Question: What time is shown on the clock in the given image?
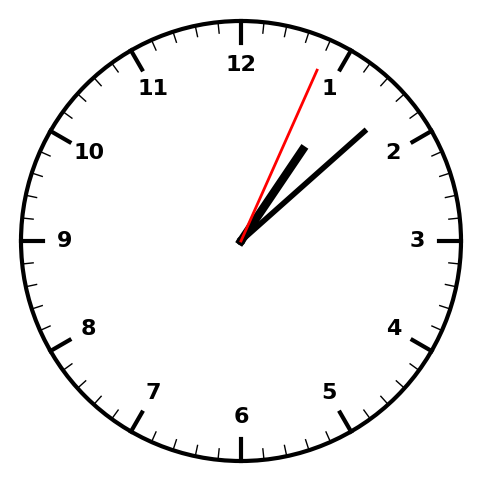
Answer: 01:08:04